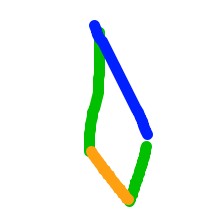
Shape: kite